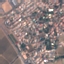
Land use / land cover class: Residential